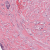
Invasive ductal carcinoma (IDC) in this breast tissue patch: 0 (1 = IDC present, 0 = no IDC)